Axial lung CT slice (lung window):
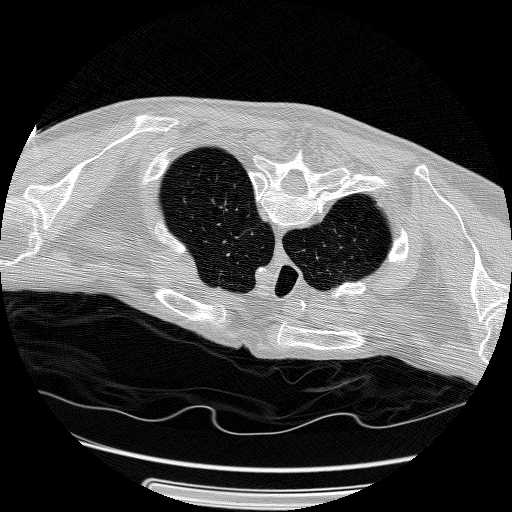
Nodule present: no